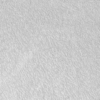
Label: not_dusty